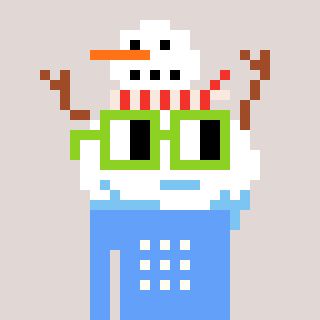
a pixel art character with square light green glasses, a snowman-shaped head and a blue-colored body on a warm background